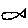
Label: fish